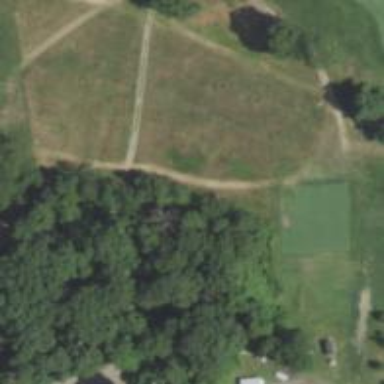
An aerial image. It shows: Path for both road and golf.